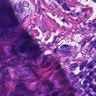
Metastatic tissue present: yes